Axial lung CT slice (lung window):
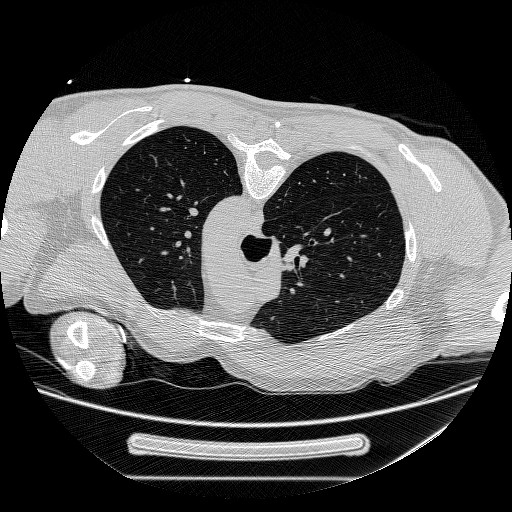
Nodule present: no